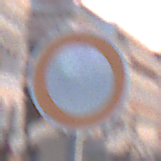
Verkehrszeichen: VerbotFahrzeugeAllerArt
Umgebung: Outdoor, Urban
Tageszeit: SunriseSunset
Wetter: Clear
Licht: Natural
Jahreszeit: NotSpecified
Kontrast: MediumContrast